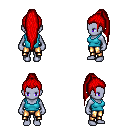
a pixel art fantasy rpg character, female body template, dark elf, purple skin, teal pirate shirt, gold greaves, red extra-long topknot hairstyle, four views (front, back, left, right), 2x2 character sprite sheet, small pixel art, hard edges, no anti-aliasing